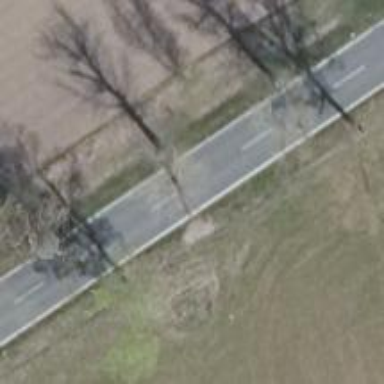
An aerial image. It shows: Secondary road with asphalt surface.